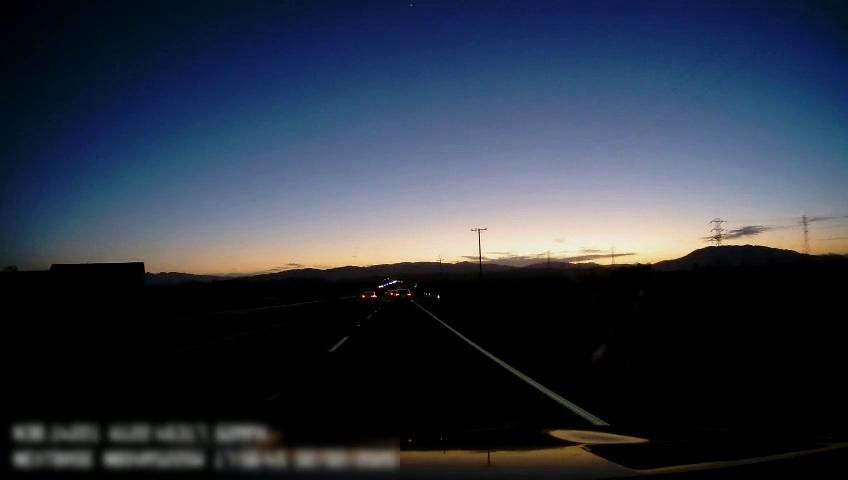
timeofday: Dusk/Dawn/Twilight
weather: Sunny
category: Drivable Space
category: Vehicles | SUV
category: Vehicles | Car
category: Lanes | Alternate Lane
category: Lanes | Current Lane
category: Lanes | Current Lane